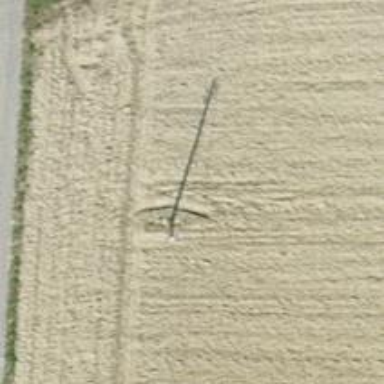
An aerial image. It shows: Power pole.